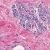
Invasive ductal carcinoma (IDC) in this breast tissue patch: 0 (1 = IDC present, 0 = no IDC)